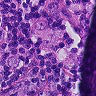
Metastatic tissue present: yes